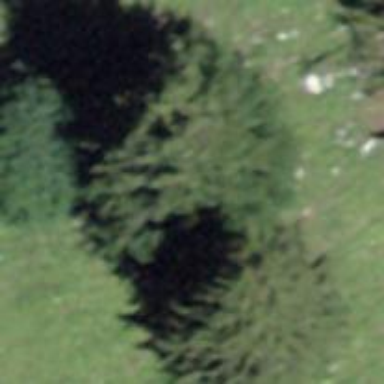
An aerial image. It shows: Needle-leaved tree in its natural environment.